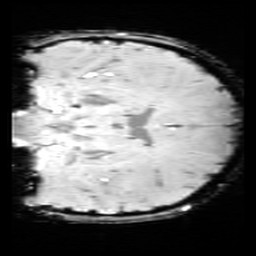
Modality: SWI
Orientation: coronal
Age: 13
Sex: female
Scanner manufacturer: siemens
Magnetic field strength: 3 T
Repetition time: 0.027 s
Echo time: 0.02 s